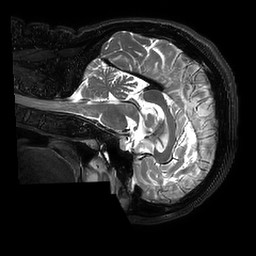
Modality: T2w
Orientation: sagittal
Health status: ill
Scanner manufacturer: philips
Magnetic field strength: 3 T
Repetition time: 2.5 s
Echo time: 0.331 s